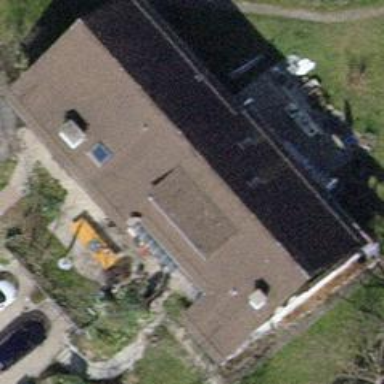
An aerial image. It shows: Semi-detached house with gabled roof.